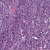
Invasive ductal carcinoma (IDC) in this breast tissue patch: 1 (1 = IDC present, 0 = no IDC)